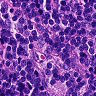
Metastatic tissue present: no